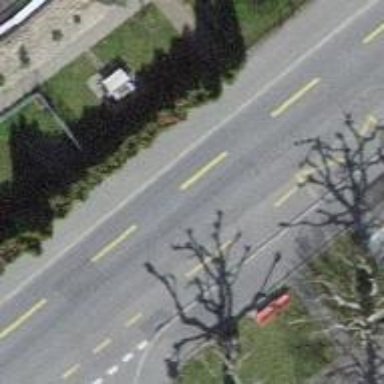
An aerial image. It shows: Asphalt road leading to bus stop with platform for public transport.